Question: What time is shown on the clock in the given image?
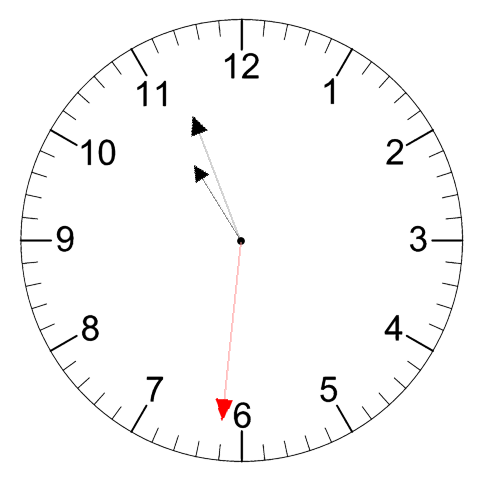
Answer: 10:56:31